Question: I'm using a 'Dictionary<string, string>' and add an item with a null value (in my real situation it's a variable).
'''
var testDictionary = new Dictionary<string, string>();
testDictionary.Add("Test", null);
'''
This leads to warning "Possible 'null' assignment to entity marked with 'NotNull' attribute".

If I let ReSharper convert it to a Collection Initializer, it doesn't show any warnings.
'''
var testDictionary = new Dictionary<string, string> {{"Test", null}};
'''
So, is it true that the Value of a Dictionary is marked with 'NotNull' attribute? Or is something else going on?
Edit: This question is not so much different from <URL>.
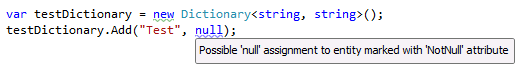
Answer: This was <URL>.
So yes, something else going on - you need to upgrade your R# ;)